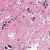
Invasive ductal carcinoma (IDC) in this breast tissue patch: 1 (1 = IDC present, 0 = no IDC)